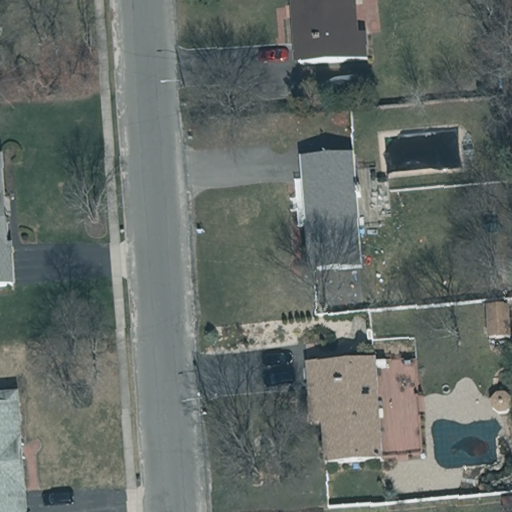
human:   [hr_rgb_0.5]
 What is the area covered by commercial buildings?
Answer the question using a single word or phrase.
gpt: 0m2

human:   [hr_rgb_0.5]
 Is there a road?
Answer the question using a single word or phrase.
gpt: yes

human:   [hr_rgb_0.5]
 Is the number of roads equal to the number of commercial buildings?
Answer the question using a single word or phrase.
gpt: no

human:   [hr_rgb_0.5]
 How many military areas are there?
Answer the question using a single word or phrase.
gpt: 0

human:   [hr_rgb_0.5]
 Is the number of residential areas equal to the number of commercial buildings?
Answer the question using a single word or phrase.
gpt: yes

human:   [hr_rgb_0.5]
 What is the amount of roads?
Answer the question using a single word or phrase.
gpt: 1

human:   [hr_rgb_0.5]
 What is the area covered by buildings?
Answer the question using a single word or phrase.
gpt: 1033m2

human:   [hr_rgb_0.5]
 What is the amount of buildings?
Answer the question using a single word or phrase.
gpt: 5

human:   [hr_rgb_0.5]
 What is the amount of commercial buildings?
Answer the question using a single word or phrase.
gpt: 0

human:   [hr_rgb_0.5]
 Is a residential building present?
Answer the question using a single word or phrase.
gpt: yes

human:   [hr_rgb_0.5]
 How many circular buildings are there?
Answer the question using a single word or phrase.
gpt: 0

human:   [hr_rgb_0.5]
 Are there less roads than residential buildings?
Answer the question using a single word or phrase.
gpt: yes

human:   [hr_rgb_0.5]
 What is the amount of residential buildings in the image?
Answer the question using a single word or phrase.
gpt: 5

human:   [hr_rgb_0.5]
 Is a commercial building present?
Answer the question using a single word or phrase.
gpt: no

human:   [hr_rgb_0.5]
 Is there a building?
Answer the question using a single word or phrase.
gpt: yes

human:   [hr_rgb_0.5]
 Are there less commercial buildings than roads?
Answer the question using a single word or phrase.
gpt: yes

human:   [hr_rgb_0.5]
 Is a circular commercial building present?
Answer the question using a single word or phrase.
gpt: no

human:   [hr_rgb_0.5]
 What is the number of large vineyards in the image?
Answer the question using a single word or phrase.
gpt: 0

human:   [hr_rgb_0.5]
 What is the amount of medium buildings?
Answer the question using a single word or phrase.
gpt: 3

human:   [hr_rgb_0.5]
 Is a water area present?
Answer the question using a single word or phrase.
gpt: no

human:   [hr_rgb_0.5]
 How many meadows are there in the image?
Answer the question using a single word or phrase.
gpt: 0

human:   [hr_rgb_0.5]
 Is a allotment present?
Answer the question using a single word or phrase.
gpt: no

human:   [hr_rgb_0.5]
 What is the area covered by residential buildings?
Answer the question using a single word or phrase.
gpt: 1033m2

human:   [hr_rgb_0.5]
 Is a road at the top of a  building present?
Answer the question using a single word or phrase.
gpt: yes

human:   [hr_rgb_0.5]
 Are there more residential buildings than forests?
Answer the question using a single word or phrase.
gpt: yes

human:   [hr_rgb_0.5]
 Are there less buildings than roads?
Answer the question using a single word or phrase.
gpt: no

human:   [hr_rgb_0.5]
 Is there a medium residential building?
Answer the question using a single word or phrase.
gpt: yes

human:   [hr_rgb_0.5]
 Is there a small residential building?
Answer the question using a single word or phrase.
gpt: yes

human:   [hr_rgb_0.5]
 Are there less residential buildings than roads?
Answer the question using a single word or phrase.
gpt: no

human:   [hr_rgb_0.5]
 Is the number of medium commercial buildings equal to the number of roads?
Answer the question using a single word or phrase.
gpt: no

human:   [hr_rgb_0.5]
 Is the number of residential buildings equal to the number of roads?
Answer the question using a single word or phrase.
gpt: no

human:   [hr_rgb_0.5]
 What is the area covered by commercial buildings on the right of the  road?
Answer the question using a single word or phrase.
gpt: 0m2

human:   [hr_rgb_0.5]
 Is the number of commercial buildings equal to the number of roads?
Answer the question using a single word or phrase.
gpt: no

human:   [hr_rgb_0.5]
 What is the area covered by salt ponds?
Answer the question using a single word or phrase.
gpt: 0m2

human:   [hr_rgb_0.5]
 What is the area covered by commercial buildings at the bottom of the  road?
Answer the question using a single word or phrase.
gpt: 0m2

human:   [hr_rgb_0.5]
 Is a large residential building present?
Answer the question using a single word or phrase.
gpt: no

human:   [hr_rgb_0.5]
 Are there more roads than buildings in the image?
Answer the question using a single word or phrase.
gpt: no

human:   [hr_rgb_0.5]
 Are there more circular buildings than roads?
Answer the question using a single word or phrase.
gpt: no

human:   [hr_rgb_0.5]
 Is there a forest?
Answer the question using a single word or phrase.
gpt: no

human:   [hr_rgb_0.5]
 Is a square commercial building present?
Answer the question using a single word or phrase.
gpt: no

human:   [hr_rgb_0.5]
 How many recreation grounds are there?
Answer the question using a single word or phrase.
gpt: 0

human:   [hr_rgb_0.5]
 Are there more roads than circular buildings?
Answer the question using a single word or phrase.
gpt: yes

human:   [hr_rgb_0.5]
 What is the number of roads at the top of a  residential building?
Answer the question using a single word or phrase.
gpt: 1

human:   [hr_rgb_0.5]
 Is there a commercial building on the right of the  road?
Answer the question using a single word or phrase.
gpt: no

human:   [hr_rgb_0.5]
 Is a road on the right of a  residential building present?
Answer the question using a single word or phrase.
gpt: yes

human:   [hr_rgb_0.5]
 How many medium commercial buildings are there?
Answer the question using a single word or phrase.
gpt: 0

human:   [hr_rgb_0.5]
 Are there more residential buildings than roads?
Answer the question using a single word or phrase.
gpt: yes

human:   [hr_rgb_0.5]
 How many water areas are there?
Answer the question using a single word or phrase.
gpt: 0

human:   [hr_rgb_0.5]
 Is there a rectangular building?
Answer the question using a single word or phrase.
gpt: yes

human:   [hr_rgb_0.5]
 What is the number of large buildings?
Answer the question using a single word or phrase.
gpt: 0

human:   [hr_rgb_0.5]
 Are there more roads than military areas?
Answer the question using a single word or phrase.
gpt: yes

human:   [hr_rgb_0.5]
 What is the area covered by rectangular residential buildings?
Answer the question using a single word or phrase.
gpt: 67m2

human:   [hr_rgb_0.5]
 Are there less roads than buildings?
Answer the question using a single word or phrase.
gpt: yes

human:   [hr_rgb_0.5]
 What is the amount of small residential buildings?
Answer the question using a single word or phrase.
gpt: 2

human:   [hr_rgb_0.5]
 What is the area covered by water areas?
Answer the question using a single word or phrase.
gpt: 0m2

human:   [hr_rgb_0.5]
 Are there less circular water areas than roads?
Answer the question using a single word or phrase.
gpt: yes

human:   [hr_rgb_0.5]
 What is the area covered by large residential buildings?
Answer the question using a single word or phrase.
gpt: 0m2

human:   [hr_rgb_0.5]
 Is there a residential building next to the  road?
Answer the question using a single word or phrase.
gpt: yes

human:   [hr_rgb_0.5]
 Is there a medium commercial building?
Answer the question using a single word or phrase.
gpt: no

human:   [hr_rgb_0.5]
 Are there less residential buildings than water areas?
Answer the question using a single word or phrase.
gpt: no

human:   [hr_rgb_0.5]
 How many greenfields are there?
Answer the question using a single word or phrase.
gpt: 0

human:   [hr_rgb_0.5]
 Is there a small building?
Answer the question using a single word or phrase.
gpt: yes

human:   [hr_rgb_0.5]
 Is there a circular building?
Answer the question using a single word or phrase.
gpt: no

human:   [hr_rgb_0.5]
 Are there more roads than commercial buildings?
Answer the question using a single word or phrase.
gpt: yes